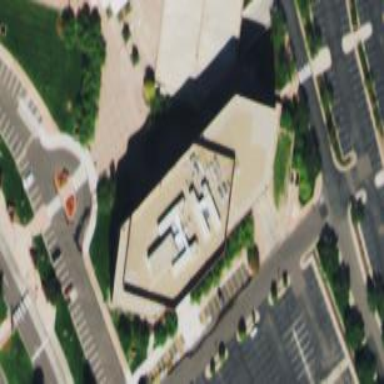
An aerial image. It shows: Office building.